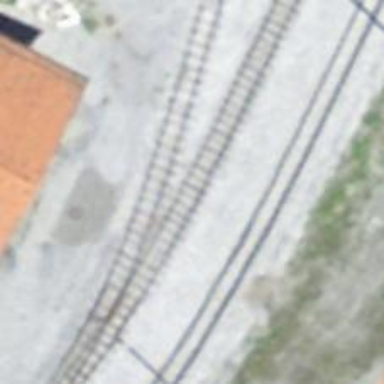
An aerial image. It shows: Public transport stop position along the railway.